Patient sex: F
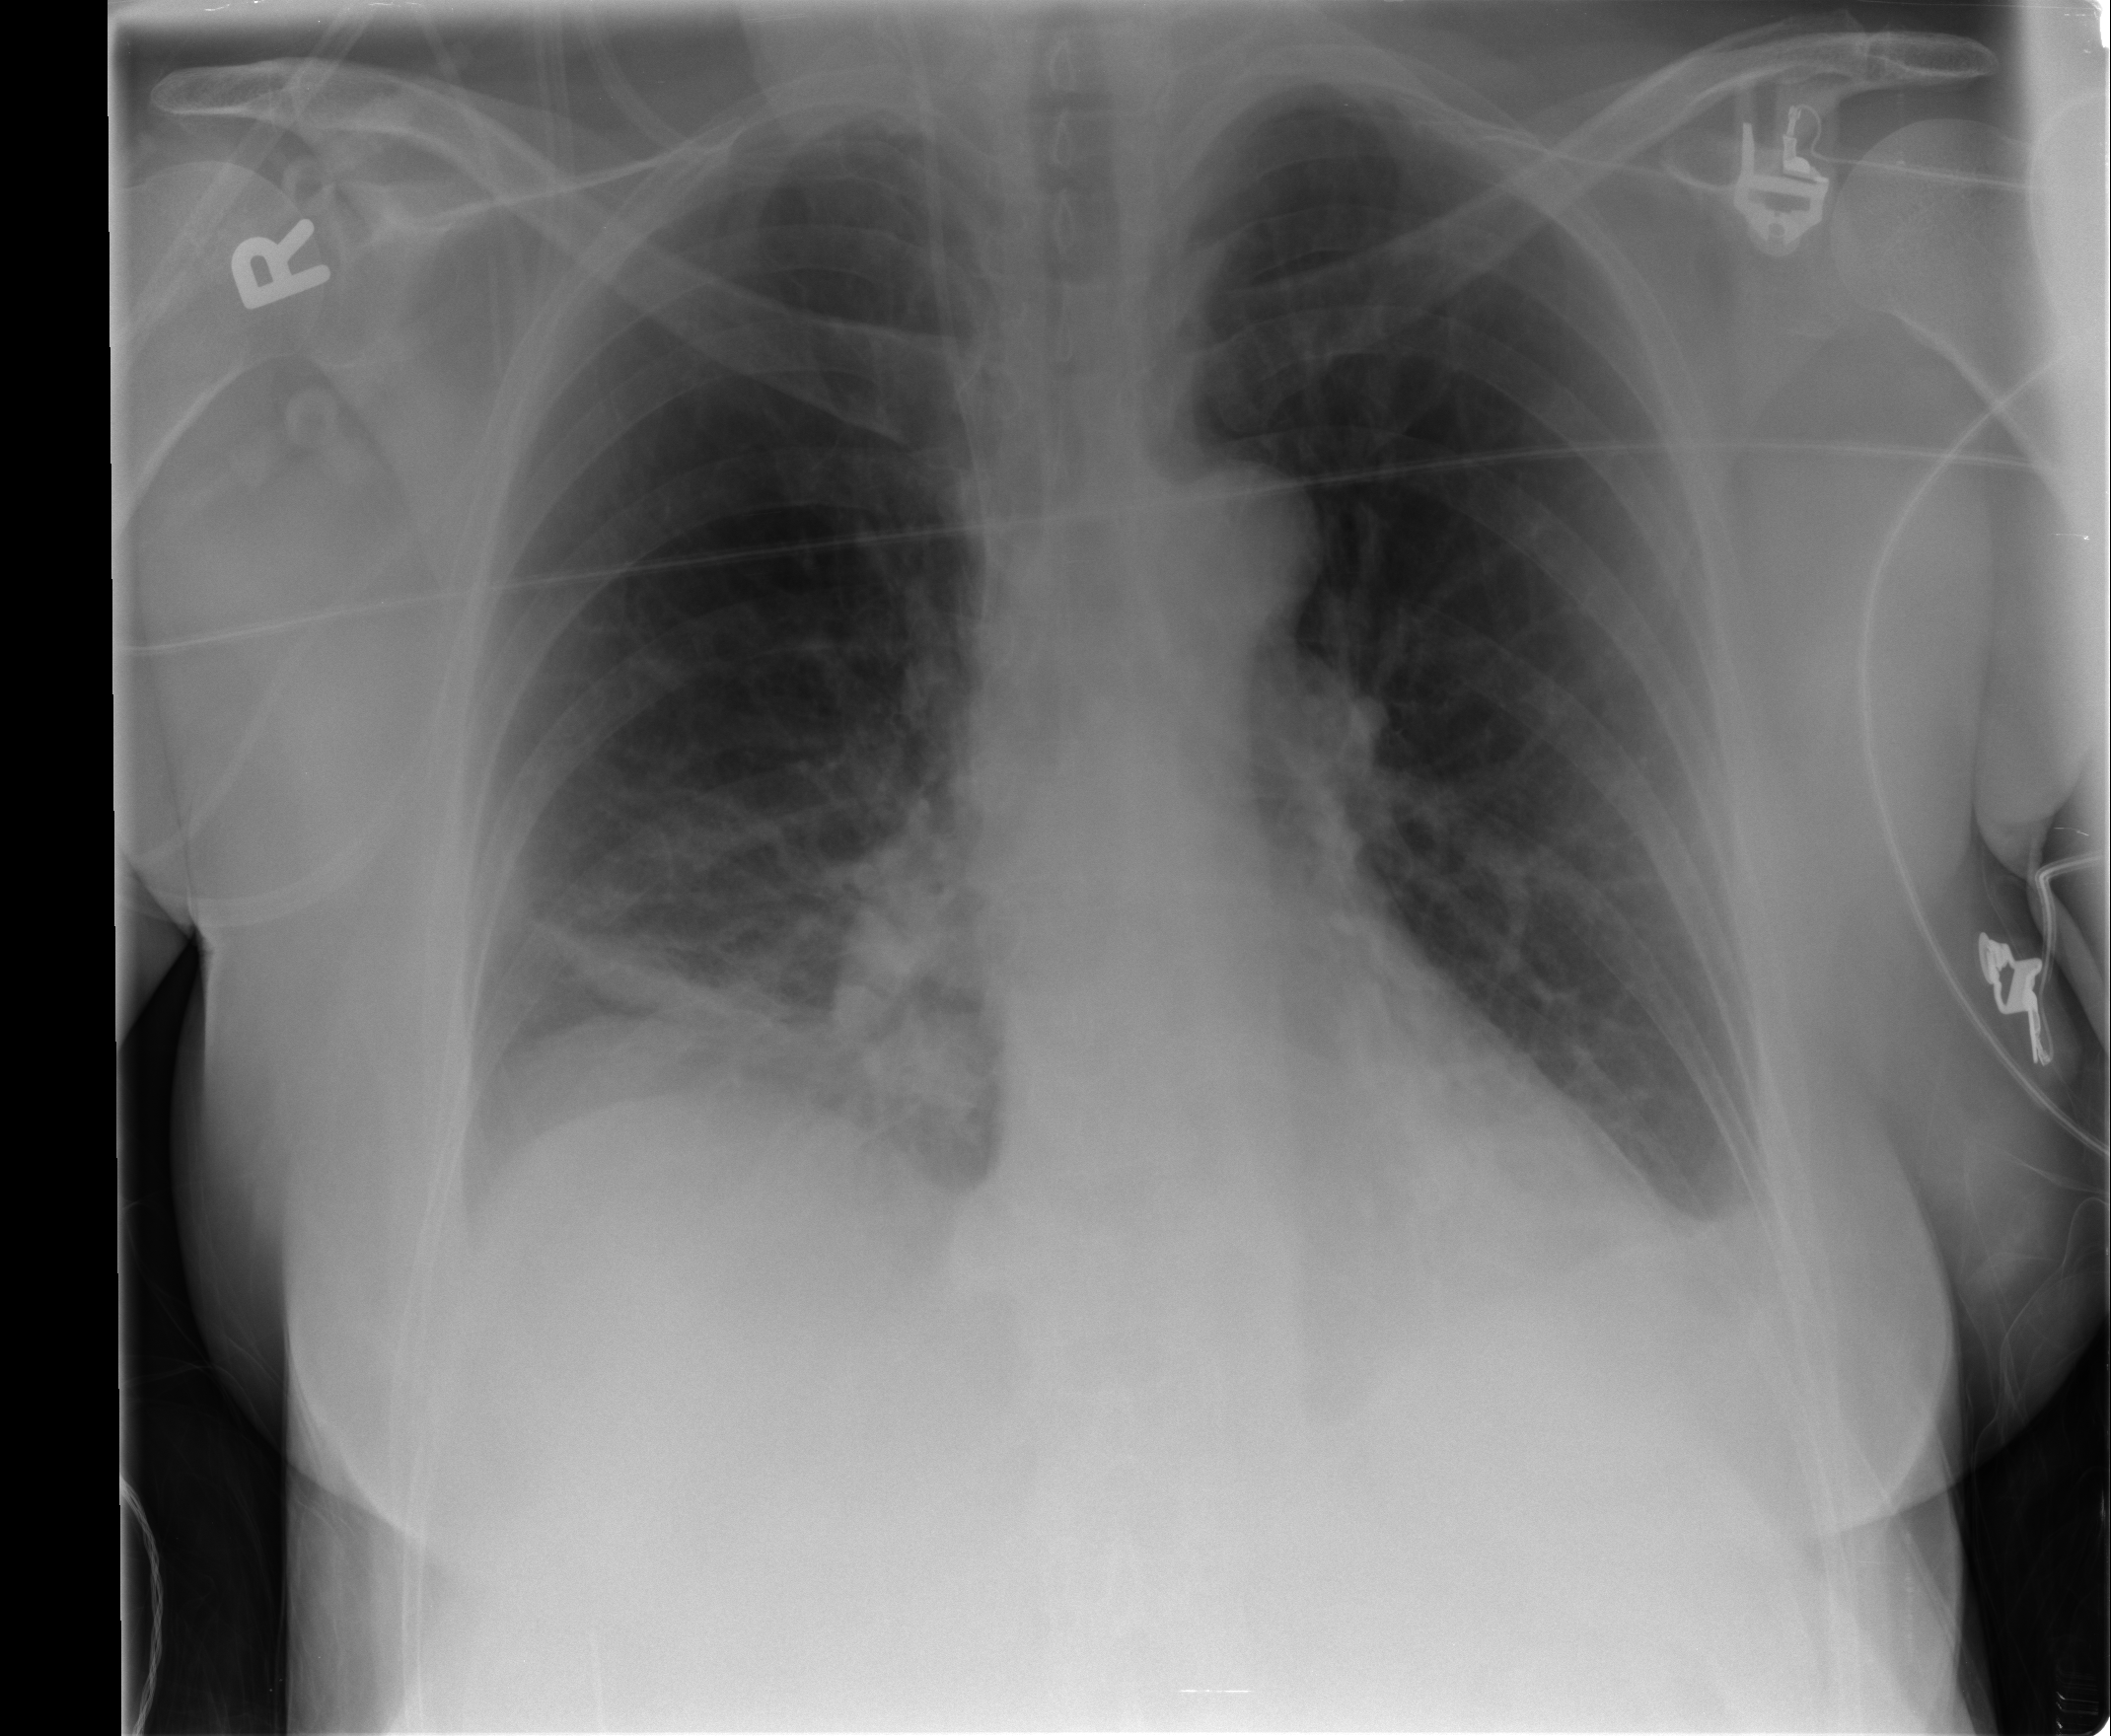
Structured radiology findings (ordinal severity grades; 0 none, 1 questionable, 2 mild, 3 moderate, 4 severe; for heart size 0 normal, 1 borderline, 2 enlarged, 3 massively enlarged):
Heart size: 0
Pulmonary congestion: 0
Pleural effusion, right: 0
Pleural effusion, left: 1
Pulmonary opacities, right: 0
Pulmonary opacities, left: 0
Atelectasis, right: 2
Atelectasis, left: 1